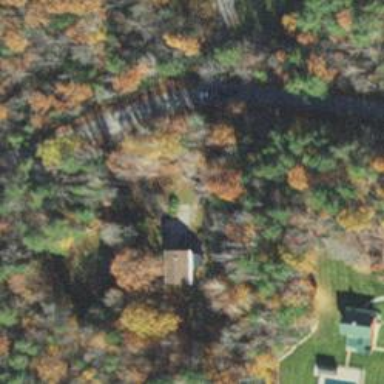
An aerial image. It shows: Driveway leading to service road.